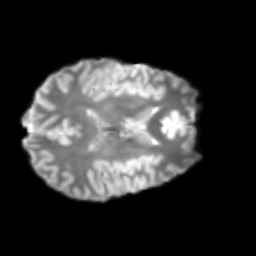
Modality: T2w
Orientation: axial
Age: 25
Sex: male
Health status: healthy
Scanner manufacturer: philips
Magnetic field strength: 3 T
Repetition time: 10.355 s
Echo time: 0.0712 s